Question: When I try to create a new Maintenance Plan in SQL Server, I get the following warning:
> The action you attempted to perform on
a remote instance of SQL Server has
failed because the action requires a
SQL Server component that is not
installed on the remote computer. To
proceed, install SQL Server 2005
Management Tools on the remote
computer, and then try again. For more
information, see "How to: Install SQL
Server 2005 (Setup)" in SQL Server
2005 Books Online, or find the article
on MSDN at
<URL>
. (ObjectExplorer)
However, the tools are installed, AFAIK. I'm connecting to the local machine. Here's a screenshot of both the error message alongside SQL Server telling me it won't install the management tools because they are already there.

(previous step <URL>
Any ideas?
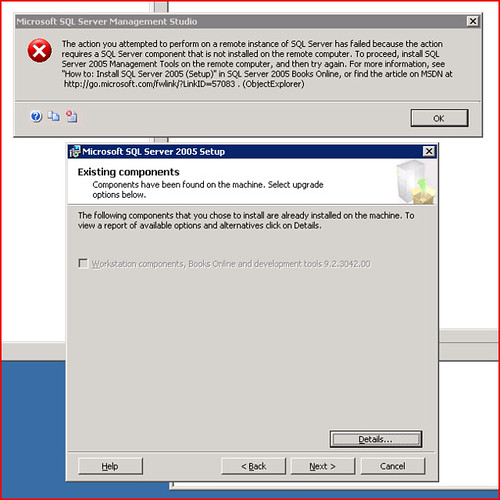
Answer: Ah - nevermind on this. The response is simply a bit misleading. It's only complaining about of what I was asking to install. When I decided to progress, it did in fact install some things.